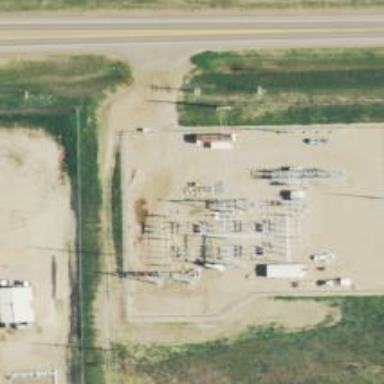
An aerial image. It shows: Switch for power supply.